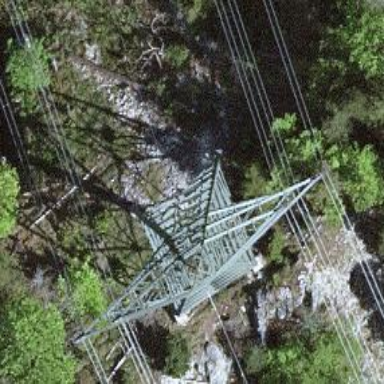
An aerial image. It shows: Towering power structure.